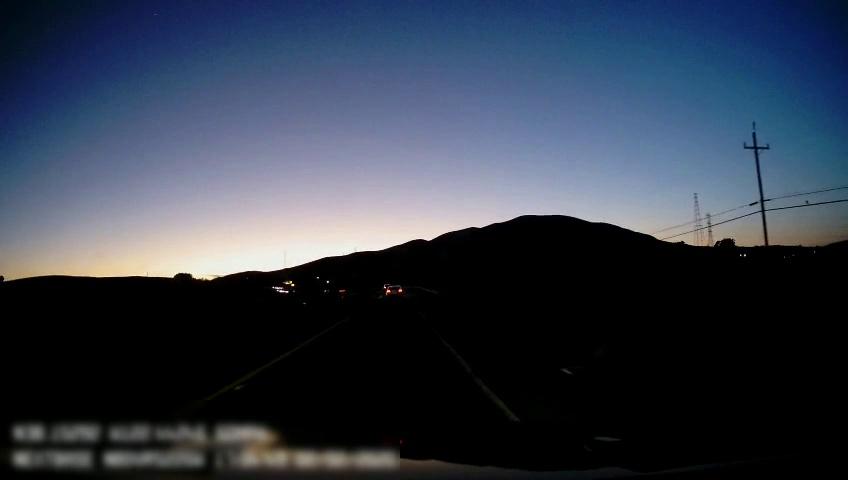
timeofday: Dusk/Dawn/Twilight
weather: Other
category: Drivable Space
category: Vehicles | Car
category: Lanes | Current Lane
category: Lanes | Current Lane